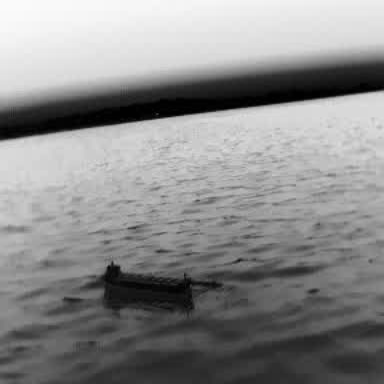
There is a liner in the infrared image.